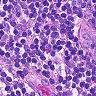
Metastatic tissue present: no